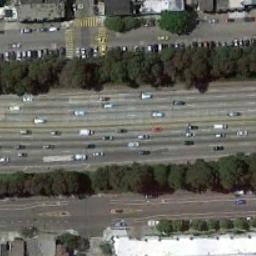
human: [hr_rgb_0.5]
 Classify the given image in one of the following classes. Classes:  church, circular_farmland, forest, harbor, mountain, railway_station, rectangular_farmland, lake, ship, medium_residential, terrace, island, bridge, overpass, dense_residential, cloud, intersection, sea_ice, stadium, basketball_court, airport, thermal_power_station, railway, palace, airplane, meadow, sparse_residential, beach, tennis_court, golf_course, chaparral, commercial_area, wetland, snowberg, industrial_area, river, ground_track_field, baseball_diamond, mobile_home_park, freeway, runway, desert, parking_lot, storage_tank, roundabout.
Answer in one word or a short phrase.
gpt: freeway